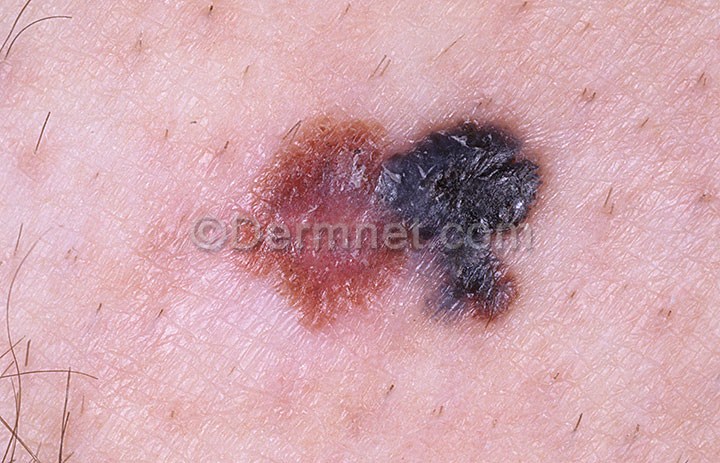
Disease: Melanoma Skin Cancer Nevi and Moles